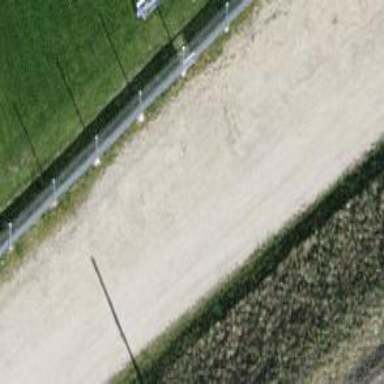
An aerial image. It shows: Parking area with fine gravel surface.